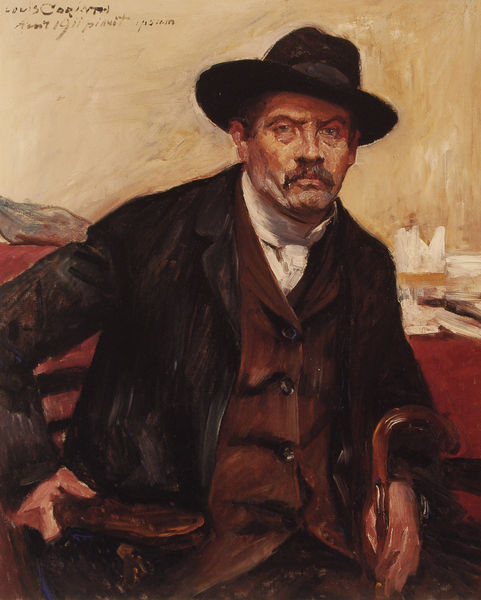
Titel: Selbstporträt mit schwarzem Hut und Stock
Künstler: Lovis Corinth
Standort: Sankt Gallen (Schweiz)
Institution: Kunstmuseum
Schlagwörter: gemälde, hand, himmel, mann, weiß, impressionismus, landschaft, ocker, sitzen, braun, hintergrund, hut, mund, nase, schwarz, stuhl, blick, regenschirm, rot, schal, schirm, tuch, beige, malerei, alt, anzug, bart, hemd, jacke, schnurrbart, wand, augen, falten, gesicht, kragen, bild, herr, hände, portrait, porträt, signatur, öl, pastos, mantel, sitzend, kind, frontal, kinn, knopf, ohren, rosa, traurig, stock, schrift, bücher, papier, armlehne, lehne, gehstock, stab, chair, curtain, hands, hat, oil, red, white, arm, black, collar, dark, face, gray, nose, old, painting, schnurbart, seated, sitting, wall, yellow, ernst, grimmig, halstuch, sitzt, stuhllehne, oil painting, picture, brown, augenbraue, knöpfe, jackett, knopfleiste, revers, schnauzbart, schnauzer, weste, bauer, griff, corinth, lovis, lovis corinth, bayern, selbstbildnis, spazierstock, kunst, wood, briefe, man, wams, background, boat, building, ear, hill, landscape, orange, eyes, male, suit, light, river, brush strokes, color, impressionism, shadow, brow, chin, coat, dunkel, mouth, buttons, beard, old man, cravat, jacket, writing, tie, fence, person, city, human, west, arms, pose, vest, colored, signature, ears, ocer, fingers, cane, waistcoat, walking stick, brush, lips, base, rough, canvas, paint, cheek, western, gentleman, prträt, tan, landbewohner, stick, forehead, shirt, blcik, button, text, mustache, moustache, earth, serious, knife, hlastuch, dreitagebart, frown, red background, sithen, kanjerl, lovis cointh, maler, frintal, stern, fashionable, brows, louis, guy, facial hair, 1911, thumb, mustach, curious, cowboy, sir, white shirt, posing, leinwand, black coat, wooden chair, black hat, earthen, likeness, wooden cane, clod, lawman, louis carint, kehne, curten, fedora, three piece, blck hat, brown waistcoat, craviche, selbstporträt, vergangene zeit